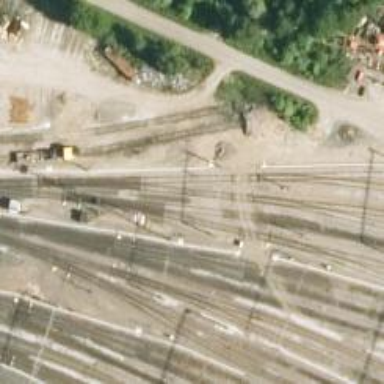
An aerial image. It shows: Railway signal.